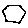
Label: hexagon